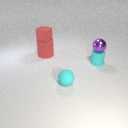
small cyan rubber cylinder behind small cyan rubber sphere